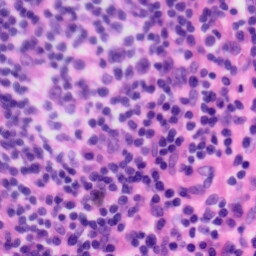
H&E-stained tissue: Tonsil